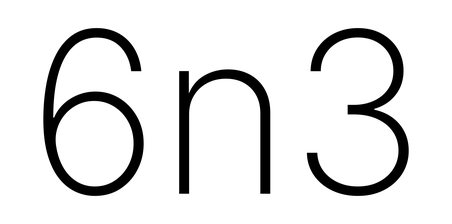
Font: Inter_ExtraLight